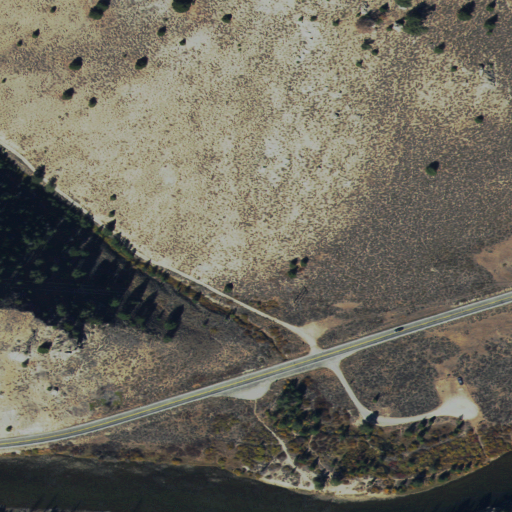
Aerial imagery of valley in Idaho named Joes Gulch containing grassland, shrub, open development, evergreen forest, herbaceous wetlands, low intensity development, woody wetlands, open water, and medium intensity development